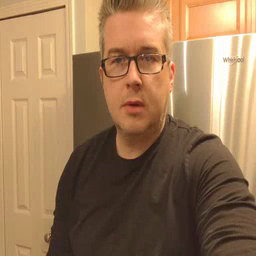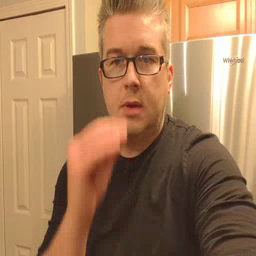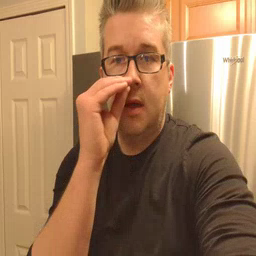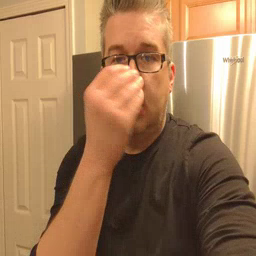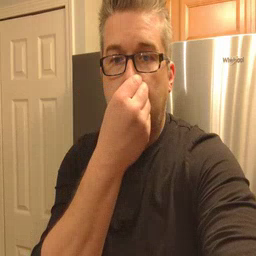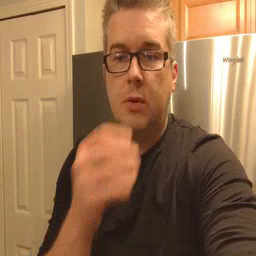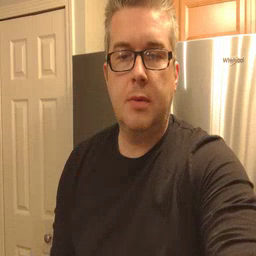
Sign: flower